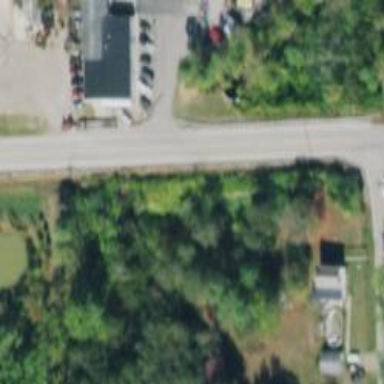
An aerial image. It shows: Secondary road.